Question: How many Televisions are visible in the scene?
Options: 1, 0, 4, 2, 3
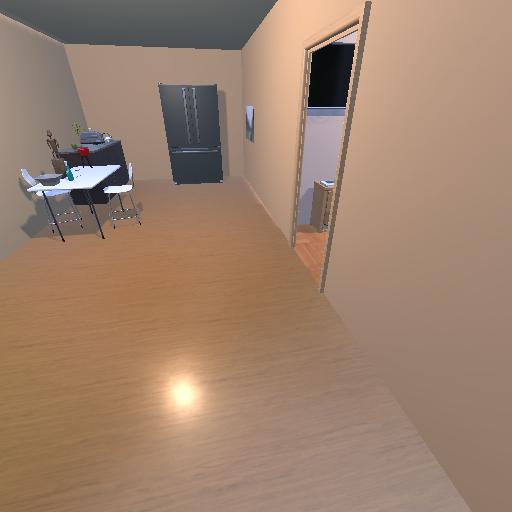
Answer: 1